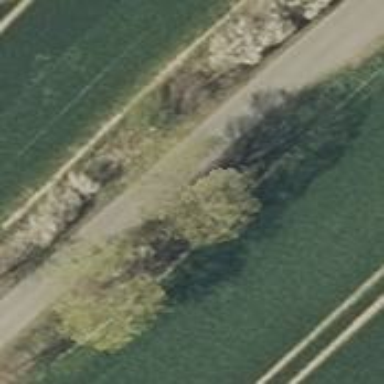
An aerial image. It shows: Row of deciduous broadleaved trees.